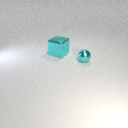
large cyan metal cube behind small cyan metal sphere